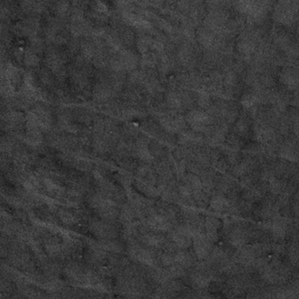
Label: frost